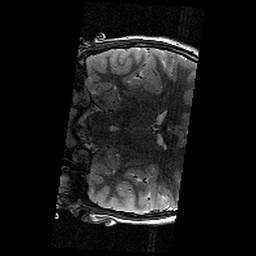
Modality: T2w
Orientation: coronal
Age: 11
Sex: male
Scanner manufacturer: siemens
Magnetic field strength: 3 T
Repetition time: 9.23 s
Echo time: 0.067 s